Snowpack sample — Loveland Pass, Silver Plume, Colorado, USA (2/11/26, 12:00 PM MST)
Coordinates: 39.663, -105.886
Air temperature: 35 °F
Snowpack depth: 82 cm
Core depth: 30 cm
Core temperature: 23 °F
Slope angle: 13°, slope face: 12°
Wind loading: high
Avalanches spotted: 1
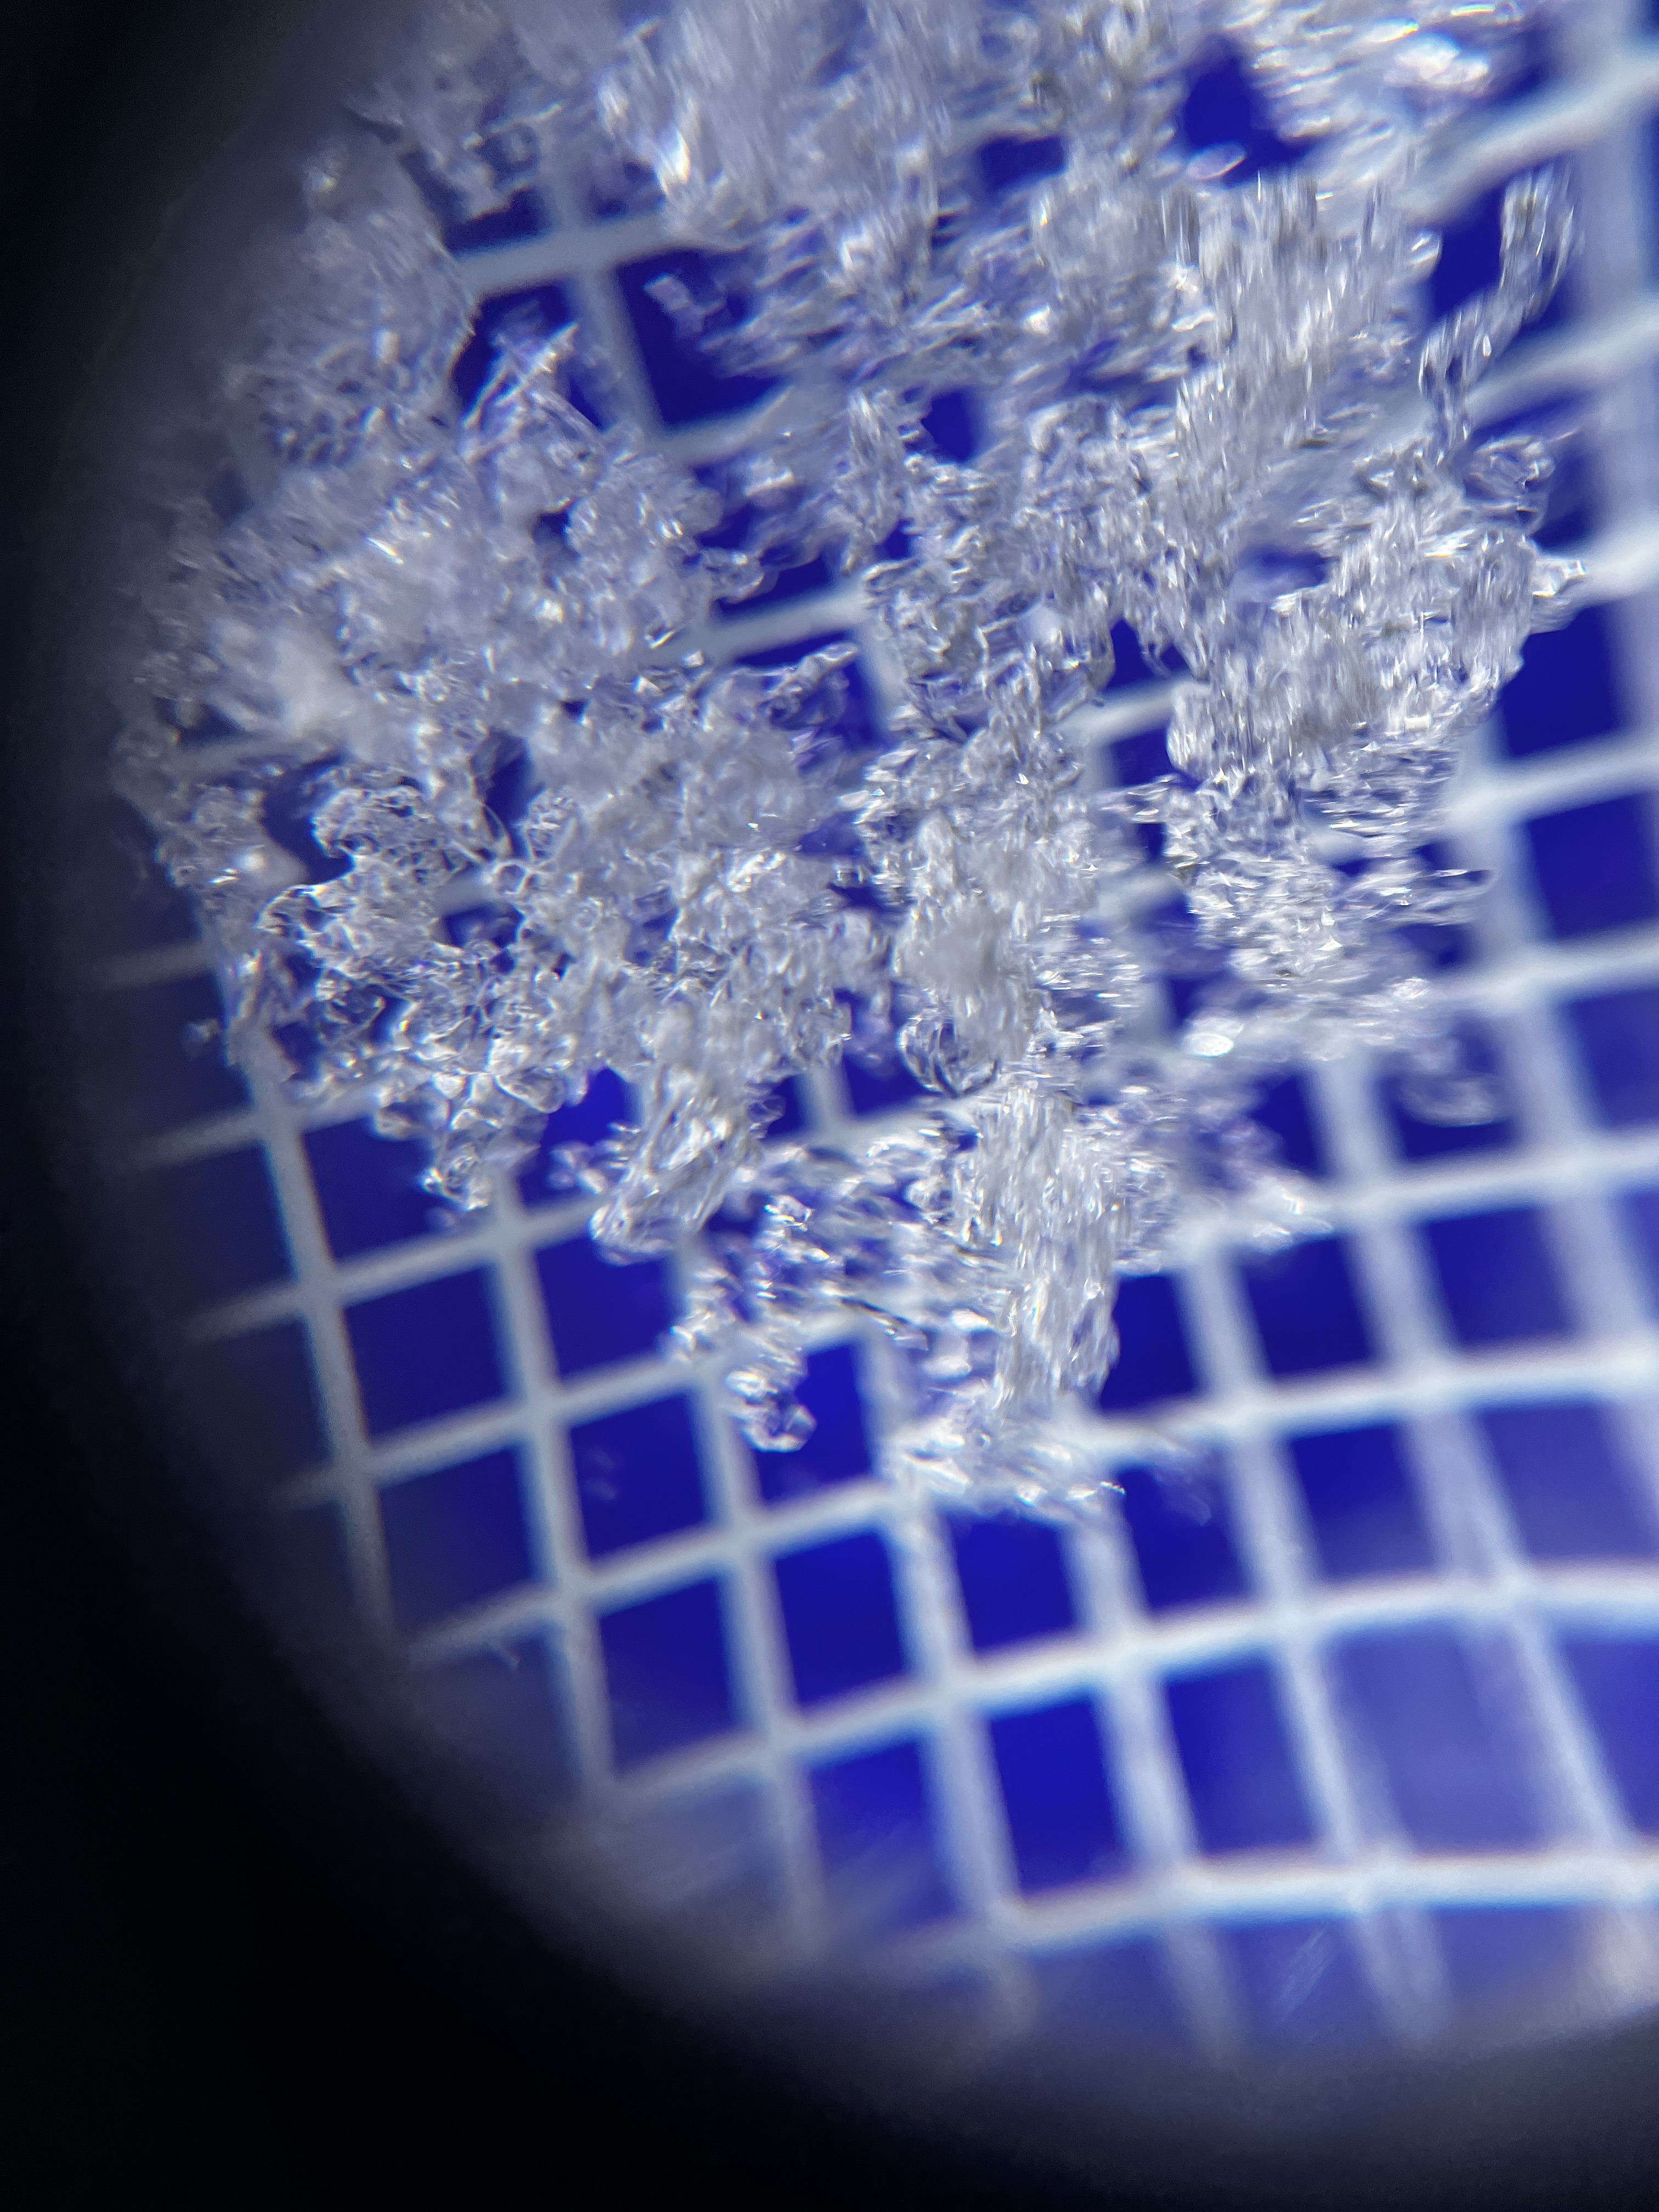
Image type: magnified_profile
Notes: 1 small avalanche spotted on the north side of the bowl, lots of wind loading